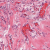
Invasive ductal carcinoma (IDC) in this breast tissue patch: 0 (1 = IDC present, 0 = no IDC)